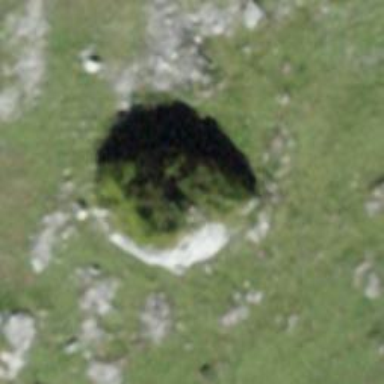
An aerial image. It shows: Natural rock formation.